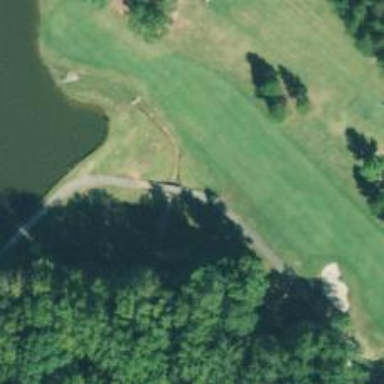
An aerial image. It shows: Bridge over path used as golf cartpath.